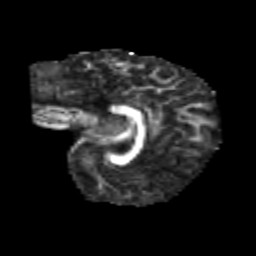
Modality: FA
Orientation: sagittal
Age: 6
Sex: female
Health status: healthy